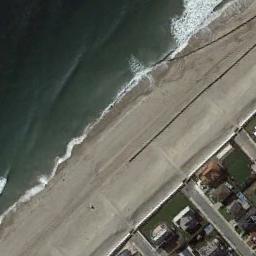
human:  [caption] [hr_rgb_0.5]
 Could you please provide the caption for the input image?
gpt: The beach is a regular rectangle .

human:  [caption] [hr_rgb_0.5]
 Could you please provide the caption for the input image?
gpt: Sea and beach and block houses .

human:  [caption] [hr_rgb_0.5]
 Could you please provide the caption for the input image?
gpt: The beach with brown sand and the residential area beside .

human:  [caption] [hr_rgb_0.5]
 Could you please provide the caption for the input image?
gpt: There is a clear coastline between many buildings and the dark green water .

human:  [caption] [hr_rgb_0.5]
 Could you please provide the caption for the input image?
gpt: Many buildings  are beside the beach .